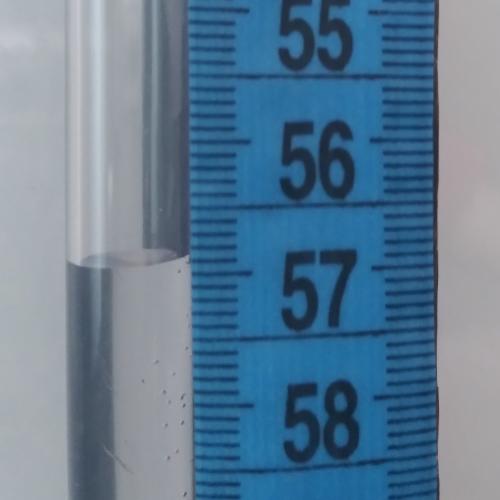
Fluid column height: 56.9 cm